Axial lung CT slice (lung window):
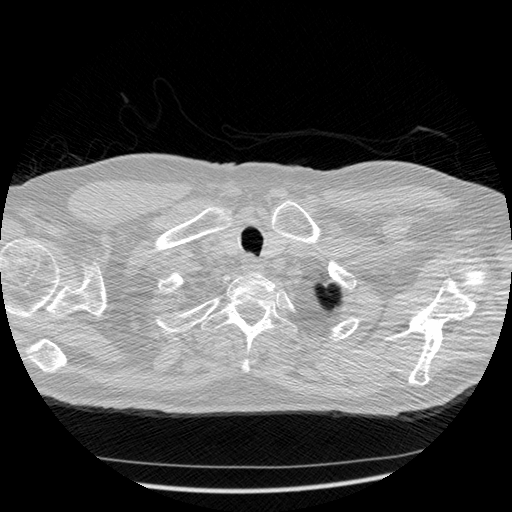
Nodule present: no